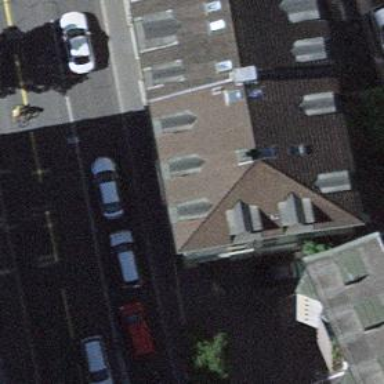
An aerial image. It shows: Pub.